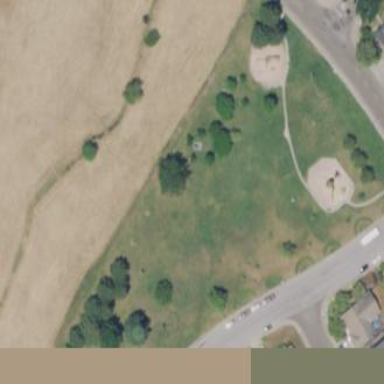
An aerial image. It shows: Lovely park for leisure and relaxation.